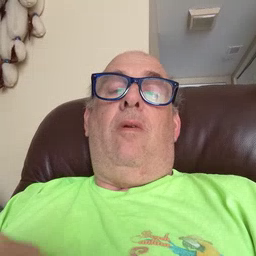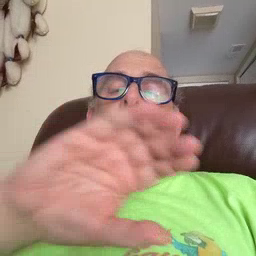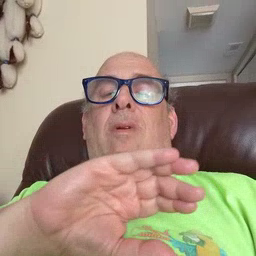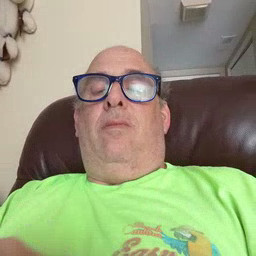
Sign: police